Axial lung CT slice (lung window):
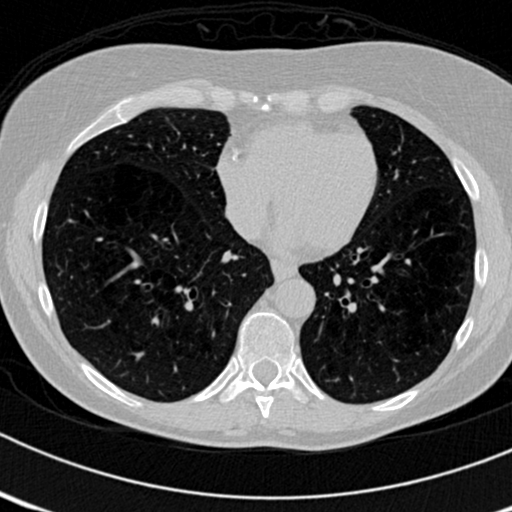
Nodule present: no